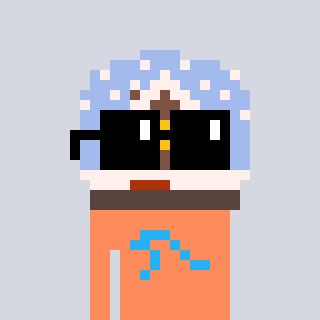
a pixel art character with square black sunglasses, a snow globe-shaped head and a peachy-colored body on a cool background